Field crop: tomato
Growth stage: 1
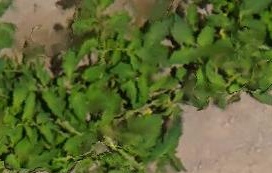
Species: tomato